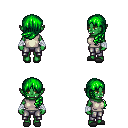
a pixel art fantasy rpg character, female body template, orc, green skin, white sleeveless shirt, metal pants, green left-swept hairstyle, white cloth bandages, gray slippers, four views (front, back, left, right), 2x2 character sprite sheet, small pixel art, hard edges, no anti-aliasing